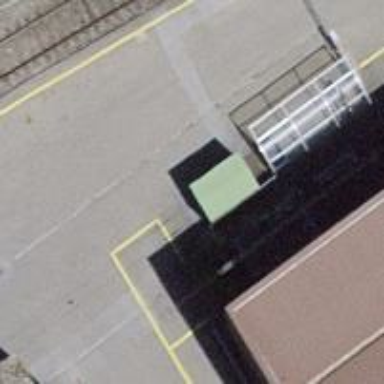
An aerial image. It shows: Railway buffer stop.